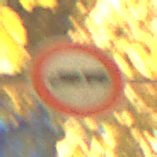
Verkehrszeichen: VerbotLastkraftwagenMitAnhaenger
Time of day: Night
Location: Outdoor (Urban)
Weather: PartlyCloudy
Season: NotSpecified
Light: Artificial